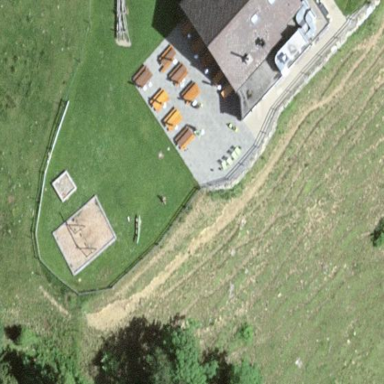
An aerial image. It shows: Outdoor seating area for leisure.